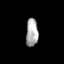
Tissue: lung
Cell type: Epithelial cells
Senescence score: 0.2398
Nuclear area (px): 333
Mean DAPI intensity: 170.964